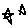
Label: star